Field crop: tomato
Growth stage: 1
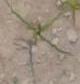
Species: cyperus